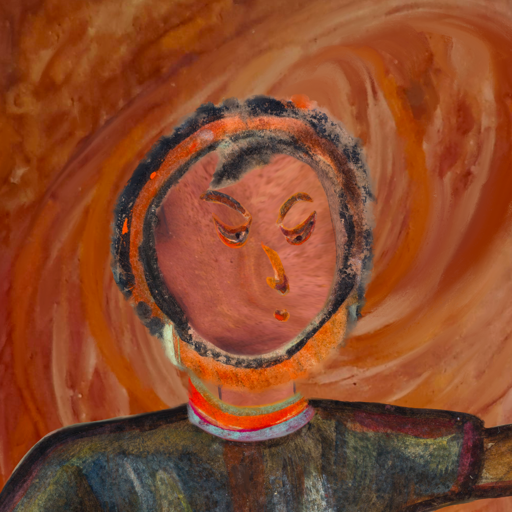
Background: Pious_Lady, Head And Neck Side: Mother_And_Son_Mother, Face Side: Hypocrite, Bust: Mosgoul, Hair Side: Childish, Head Accessory: Blank, Second Necklace: Blank, Necklace: Sisters, Baby: Blank